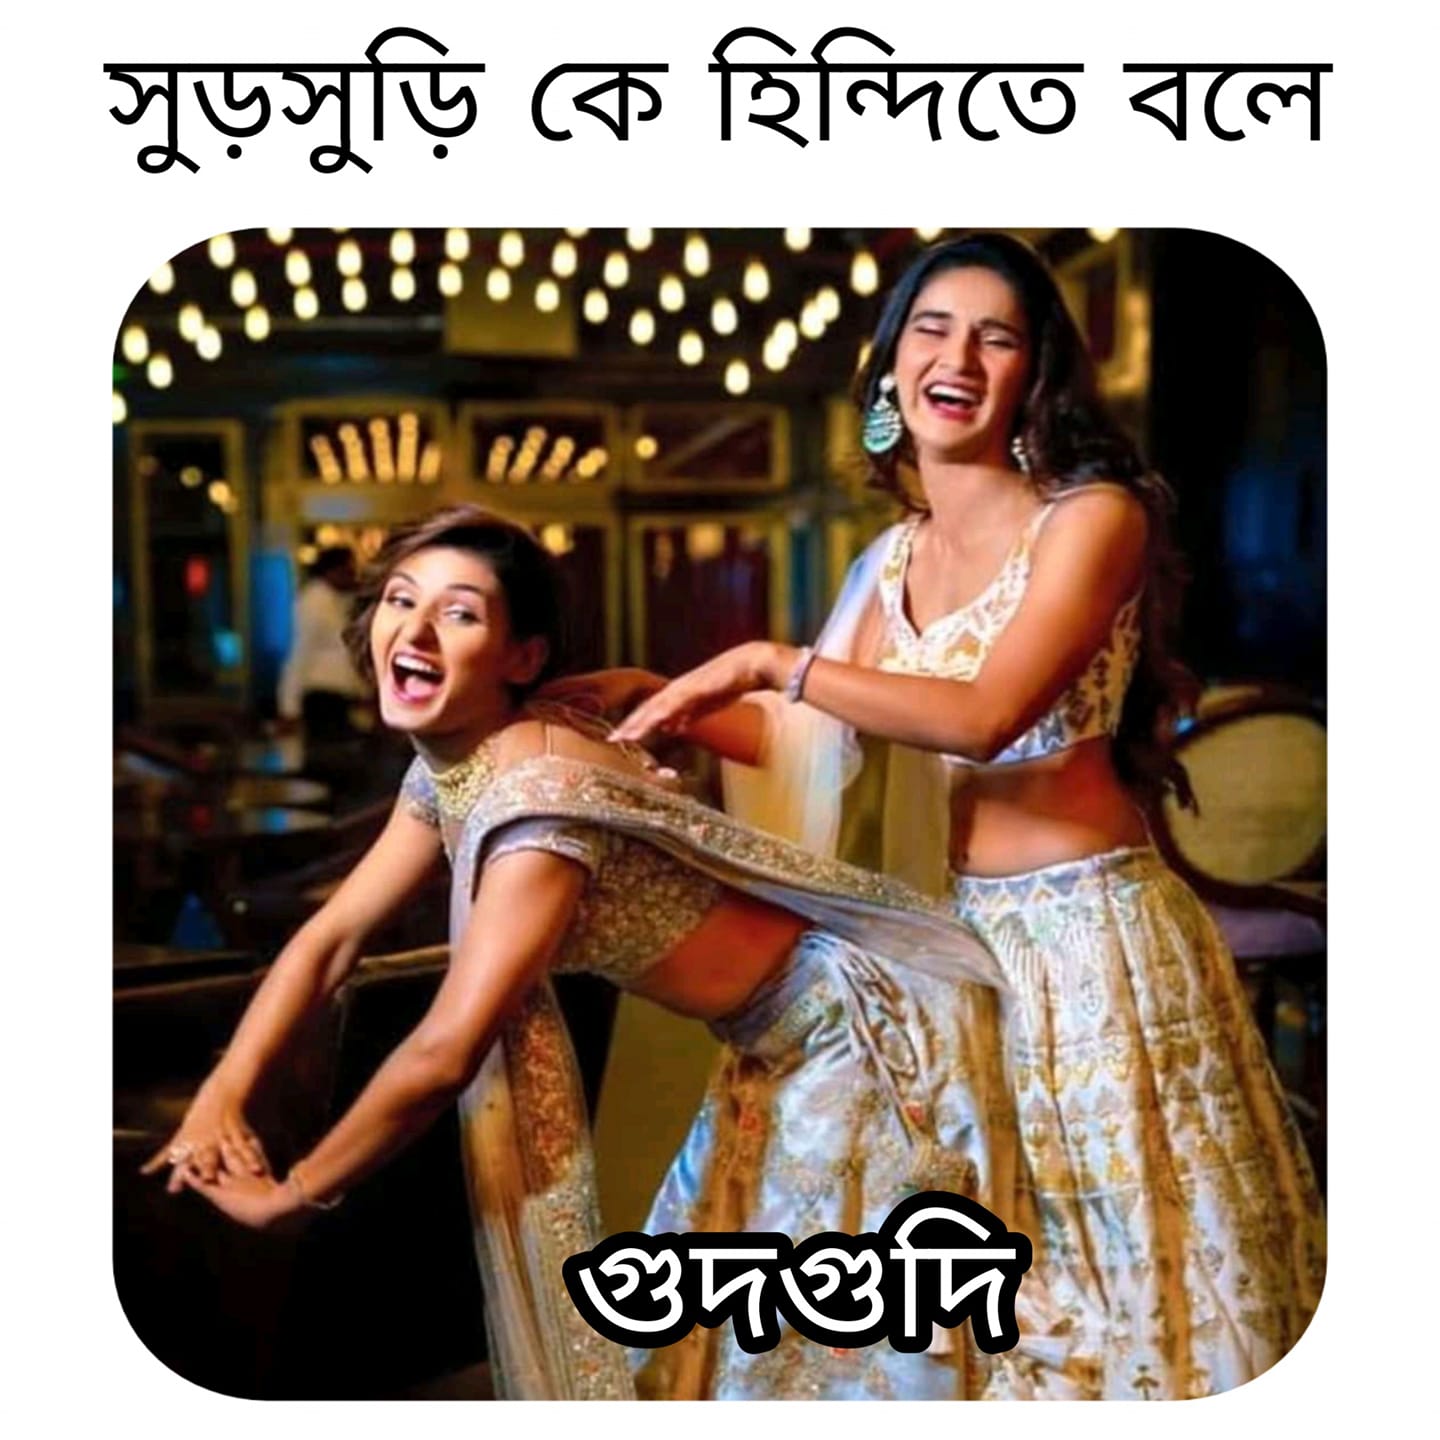
Caption: সুড়সুড়ি কে হিন্দিতে বলে    গুদগুদি
Label: non-hate